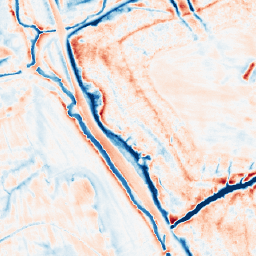
Category: edge_preserving
Decomposition family: anisotropic_diffusion
Decomposition parameters: iterations: 50
kappa: 30
gamma: 0.2
Upsampling method: area
Upsampling parameters: scale: 2
Upsampling scale: 2